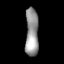
Tissue: lung
Cell type: Epithelial cells
Senescence score: 0.1954
Nuclear area (px): 614
Mean DAPI intensity: 150.033